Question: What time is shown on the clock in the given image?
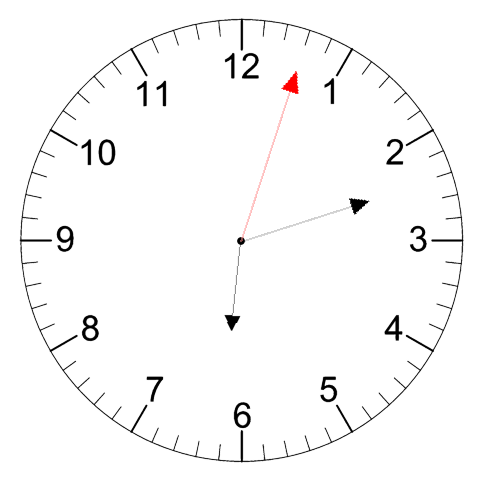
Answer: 06:12:03